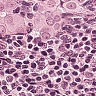
Metastatic tissue present: yes